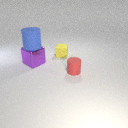
large purple metal cube behind small red rubber cylinder